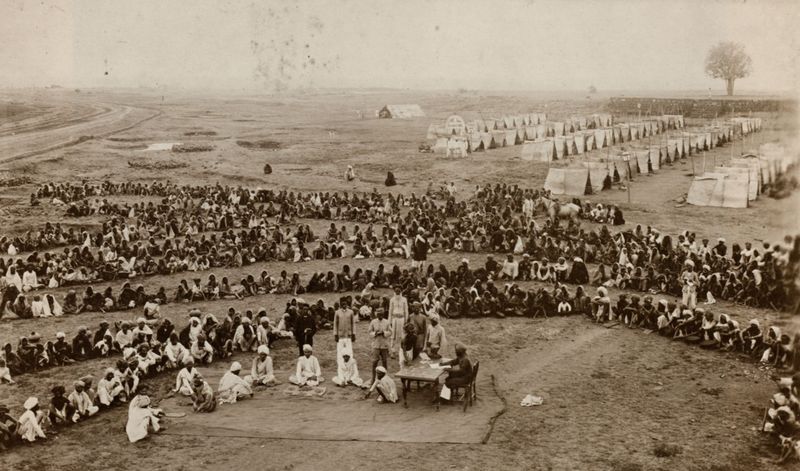
Titel: Arbeiten für einen Hungerlohn, die Nizam Grundstücke
Künstler: Raja Lala Deen Dayal
Schlagwörter: baum, gruppe, himmel, mann, weiß, fluss, frauen, landschaft, menschen, sand, sitzen, braun, grau, hintergrund, männer, schwarz, stuhl, tisch, rasen, weg, wiese, ansammlung, teppich, versammlung, arm, kleidung, stehen, ebene, erde, feld, felder, ferne, horizont, weite, land, gewand, sitzend, tücher, decke, gewänder, kreis, rund, papier, ansicht, afrika, sahara, wüste, linien, platz, sepia, krieg, soldaten, tepich, warten, steppe, unscharf, foto, fotografie, luftaufnahme, photographie, schwarze, orient, einöde, asien, schwarzweiss, uniform, reihe, schlange, engländer, gebet, menschenmenge, armee, photo, reihen, halbkreis, afrikaner, karg, kopftücher, landscahft, zeltlager, kreisförmig, indien, turban, tishc, rundung, arabien, perser, rekrutierung, gläubige, araber, kolonie, zelt, zelte, lager, photografie, schneidersitz, sitzung, rat, massen, plane, beduinen, flüchtlinge, inder, feldlager, aufseher, jause, festival, anmelden, einschreiben, grabsuche, grabzuordnung, melden, mensdhen, registrierung, riegenwahl, zeltstadt, tend, ältestenrat, beratunf, fluechtling, kriegsrat, regierung wahlen